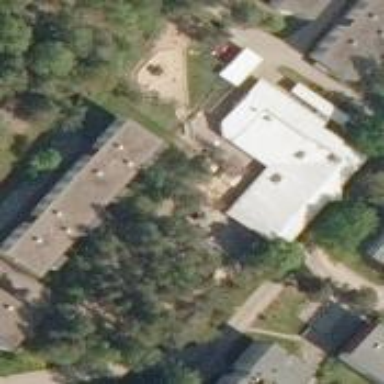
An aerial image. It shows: Kindergarten.